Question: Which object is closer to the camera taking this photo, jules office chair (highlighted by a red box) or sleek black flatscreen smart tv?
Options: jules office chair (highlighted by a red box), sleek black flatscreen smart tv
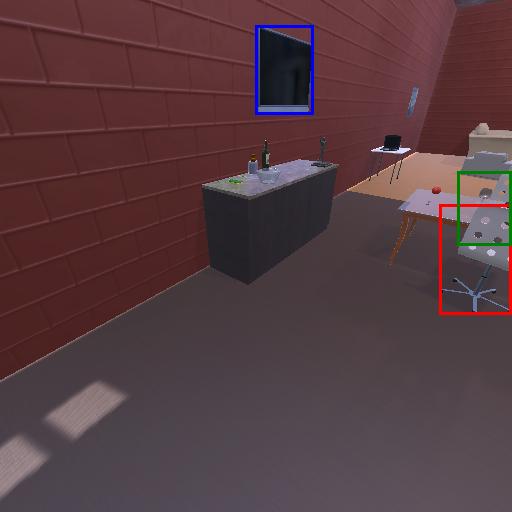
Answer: jules office chair (highlighted by a red box)